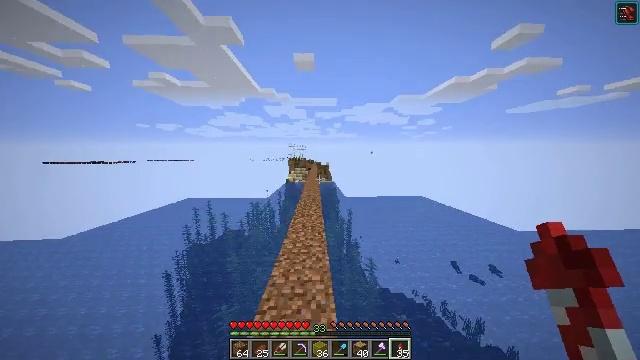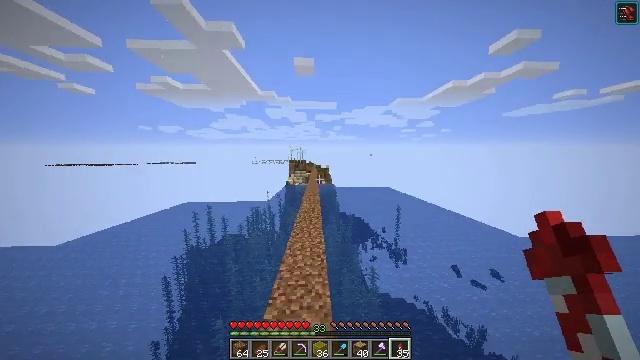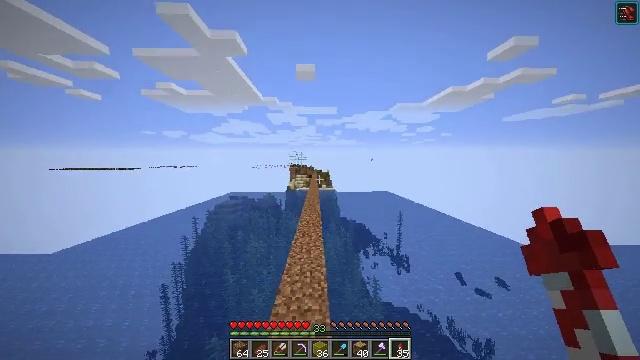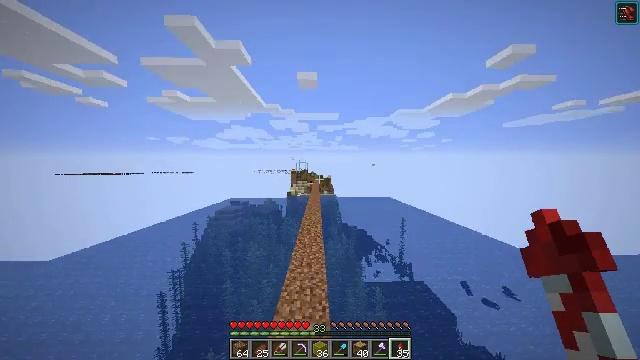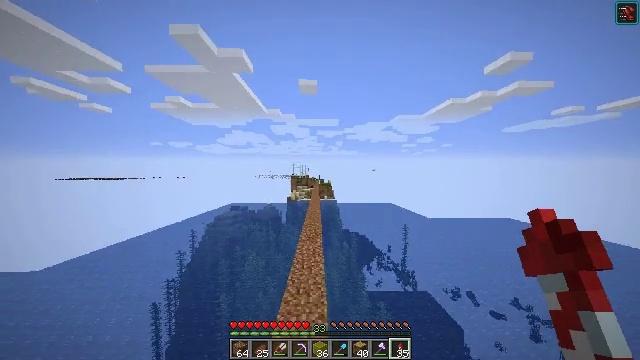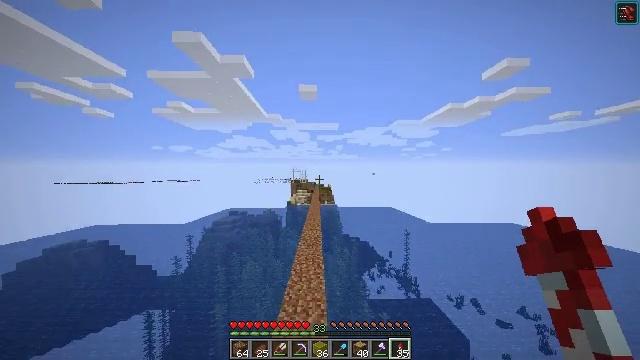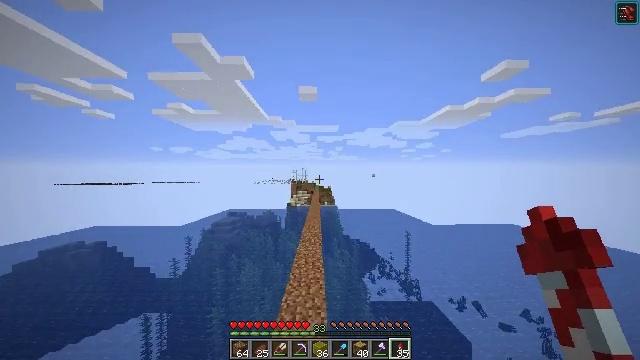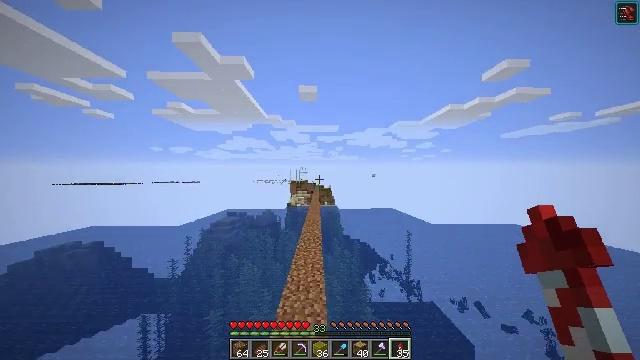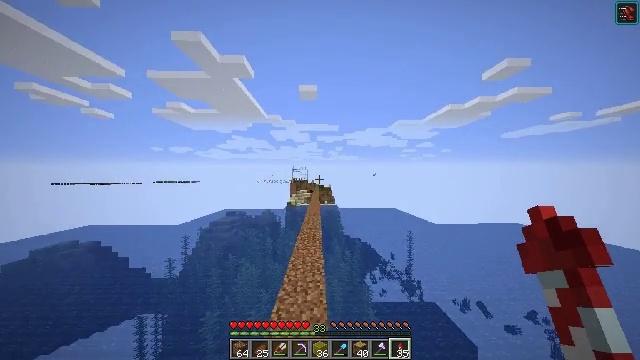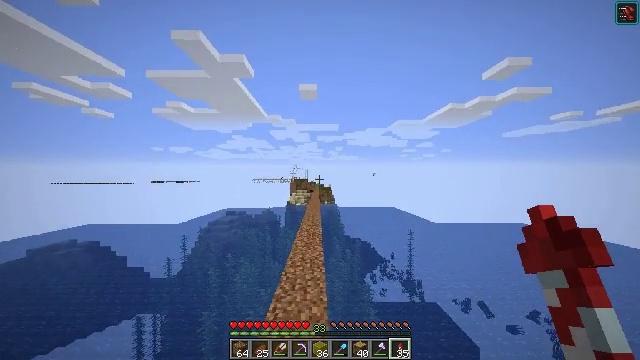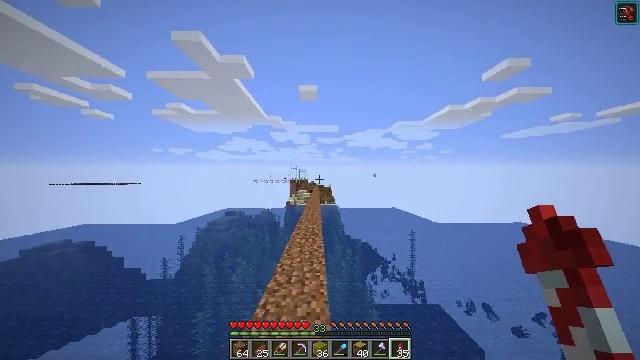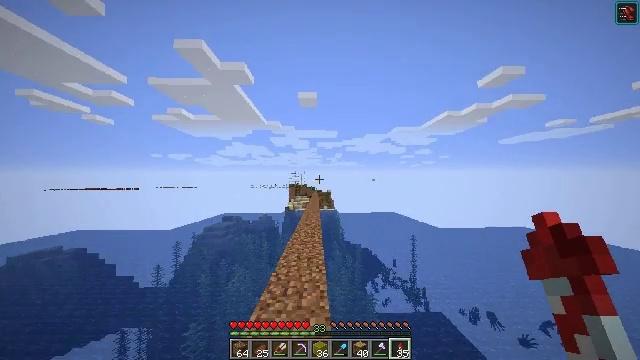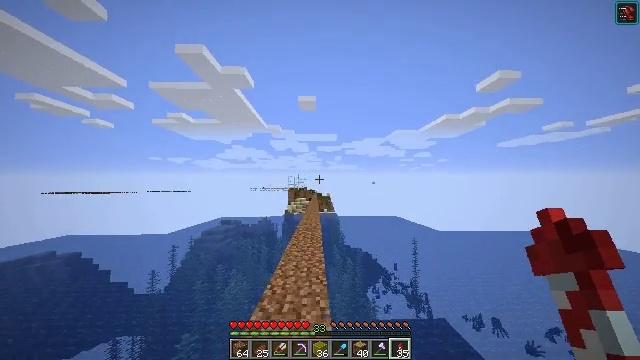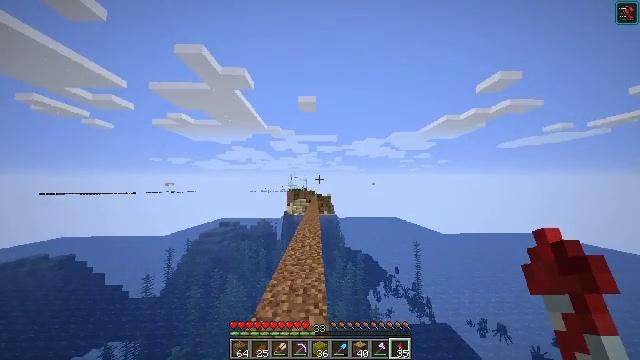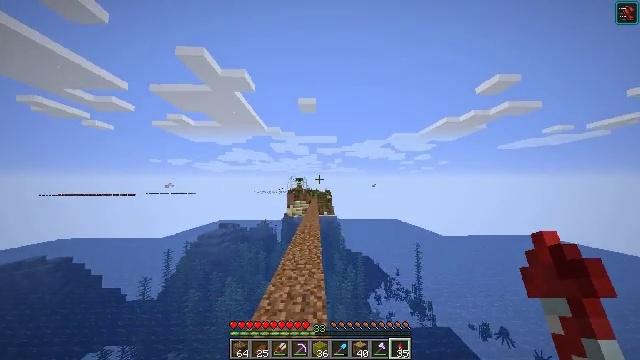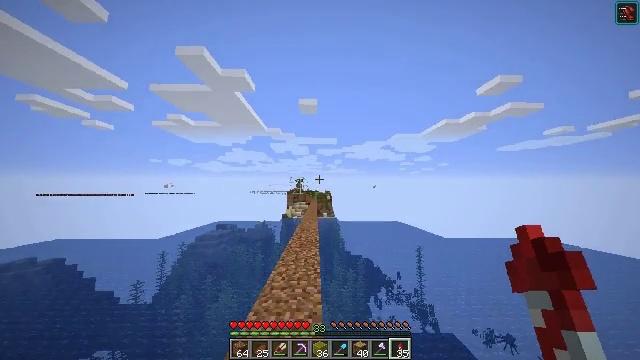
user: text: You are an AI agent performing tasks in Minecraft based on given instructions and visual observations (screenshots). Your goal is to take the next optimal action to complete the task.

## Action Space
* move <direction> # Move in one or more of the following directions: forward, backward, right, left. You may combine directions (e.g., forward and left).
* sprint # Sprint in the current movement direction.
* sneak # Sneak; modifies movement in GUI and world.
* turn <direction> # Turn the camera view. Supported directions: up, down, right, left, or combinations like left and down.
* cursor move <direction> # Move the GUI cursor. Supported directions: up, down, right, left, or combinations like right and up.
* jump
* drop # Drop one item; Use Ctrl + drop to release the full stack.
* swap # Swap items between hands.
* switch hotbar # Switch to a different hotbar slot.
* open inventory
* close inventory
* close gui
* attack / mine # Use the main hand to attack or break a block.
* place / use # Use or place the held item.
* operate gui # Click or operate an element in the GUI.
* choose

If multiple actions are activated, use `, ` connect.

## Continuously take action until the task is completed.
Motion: motion action
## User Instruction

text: Combine 4 honeycombs to form a honeycomb block.
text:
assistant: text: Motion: move forward, attack / mine, jump
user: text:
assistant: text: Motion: move forward, turn up, attack / mine, jump
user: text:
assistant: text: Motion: move forward, turn up, attack / mine, jump
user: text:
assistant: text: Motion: move forward, turn up, attack / mine, jump
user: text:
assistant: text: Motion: move forward, turn up, attack / mine, jump
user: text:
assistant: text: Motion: move forward, attack / mine and use / place, jump
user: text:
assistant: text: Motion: move forward, attack / mine and use / place
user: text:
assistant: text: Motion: move forward, attack / mine and use / place
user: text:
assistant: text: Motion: move forward, attack / mine
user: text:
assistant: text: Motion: move forward, attack / mine
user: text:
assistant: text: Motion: move forward, turn up, attack / mine
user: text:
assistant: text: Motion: move forward, turn up, attack / mine
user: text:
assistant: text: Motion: move forward, attack / mine
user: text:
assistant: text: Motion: move forward, attack / mine
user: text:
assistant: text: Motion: move forward, attack / mine
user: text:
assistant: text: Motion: move forward, attack / mine
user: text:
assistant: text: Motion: move forward, attack / mine
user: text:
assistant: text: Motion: move forward, attack / mine
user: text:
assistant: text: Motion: move forward, attack / mine
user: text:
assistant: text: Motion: move forward, attack / mine
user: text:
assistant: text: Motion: move forward, attack / mine
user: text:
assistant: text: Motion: move forward, attack / mine
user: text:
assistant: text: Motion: move forward, attack / mine
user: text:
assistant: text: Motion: move forward, attack / mine
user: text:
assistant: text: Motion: move forward, turn down, attack / mine
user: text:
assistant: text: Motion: move forward, attack / mine
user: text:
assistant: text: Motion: move forward, turn down, attack / mine
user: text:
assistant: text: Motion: move forward, attack / mine
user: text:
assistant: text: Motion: move forward, attack / mine
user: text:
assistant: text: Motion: move forward, attack / mine